Field crop: tomato
Growth stage: 2
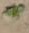
Species: solanum